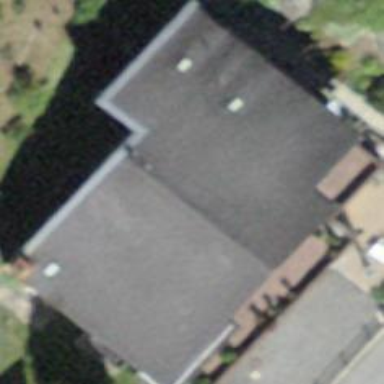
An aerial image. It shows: Building with tile roof.